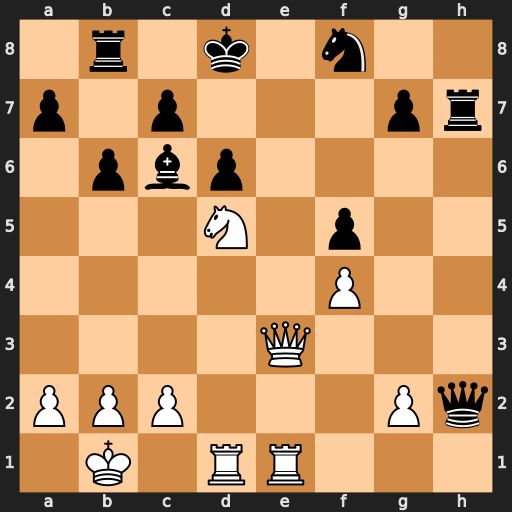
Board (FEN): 1r1k1n2/p1p3pr/1pbp4/3N1p2/5P2/4Q3/PPP3Pq/1K1RR3
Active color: w
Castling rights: -
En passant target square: -
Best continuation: Qe7+ Kc8 Qxc7#